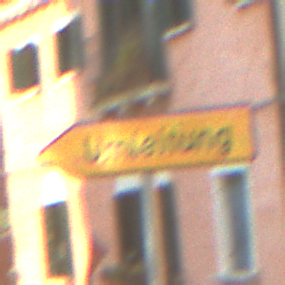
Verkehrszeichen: UmleitungswegweiserLinksweisend
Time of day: MorningAfternoon
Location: Outdoor (Urban)
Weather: Clear
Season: NotSpecified
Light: Natural